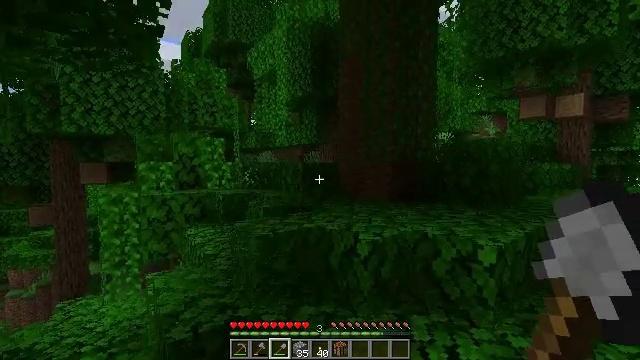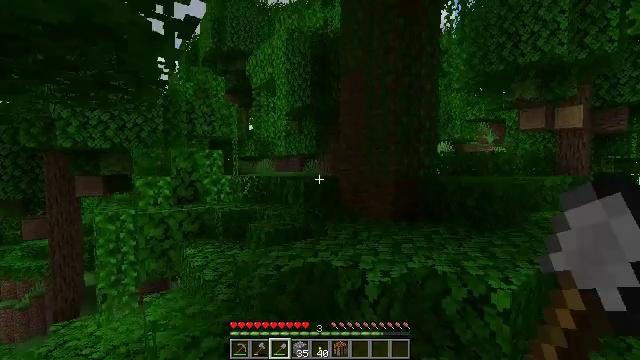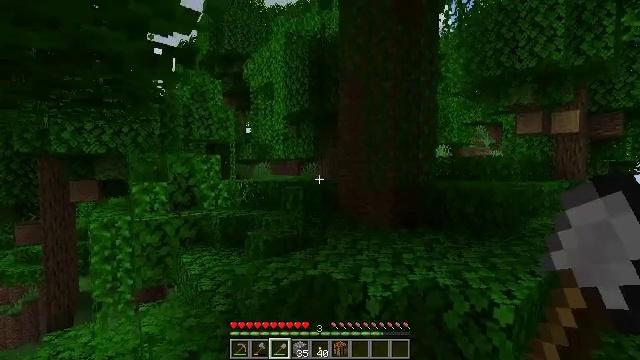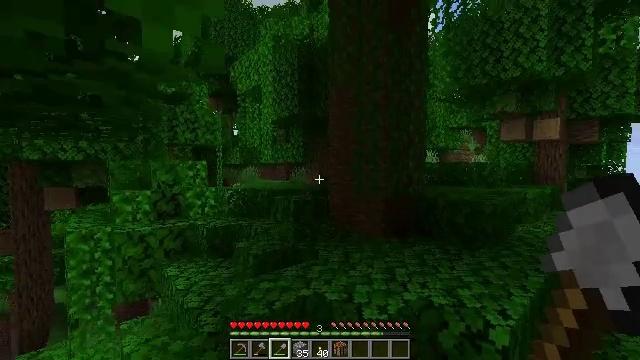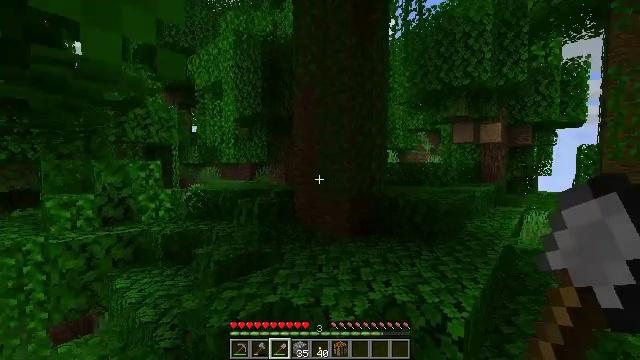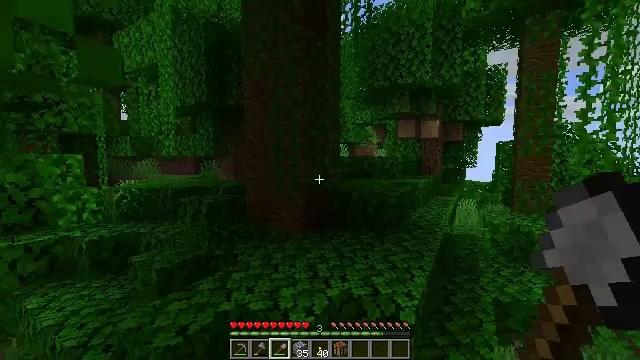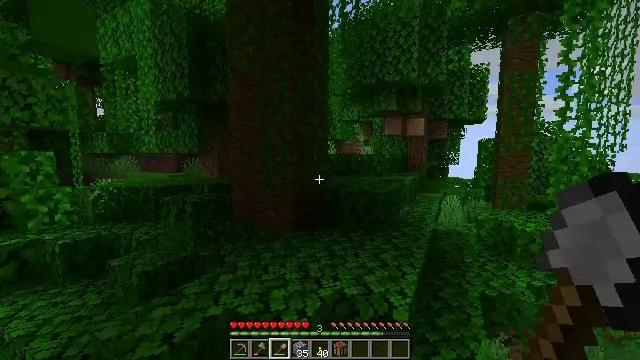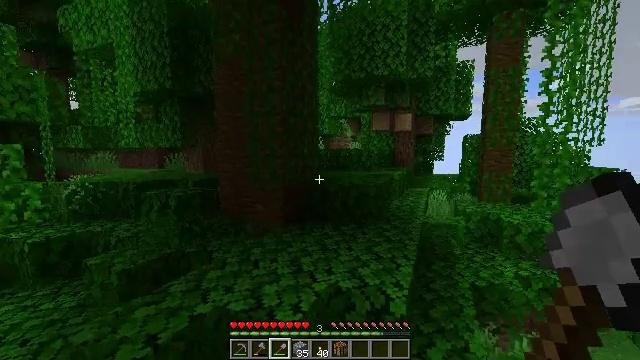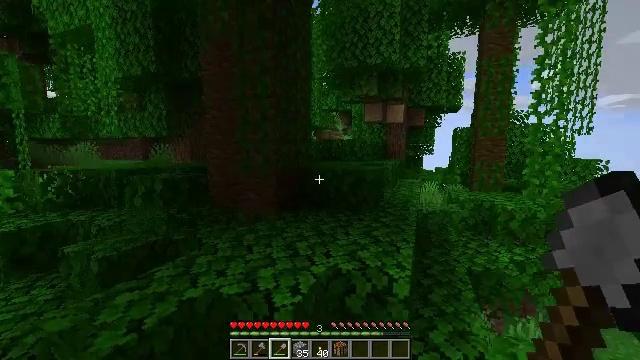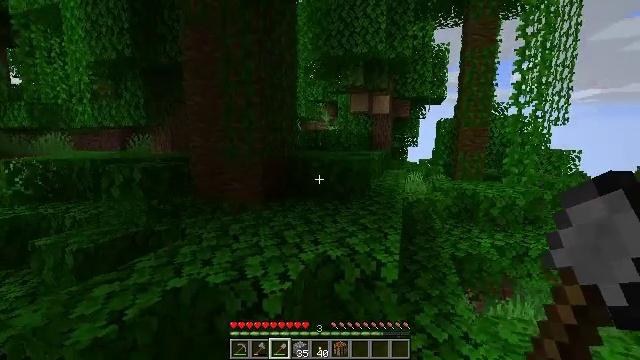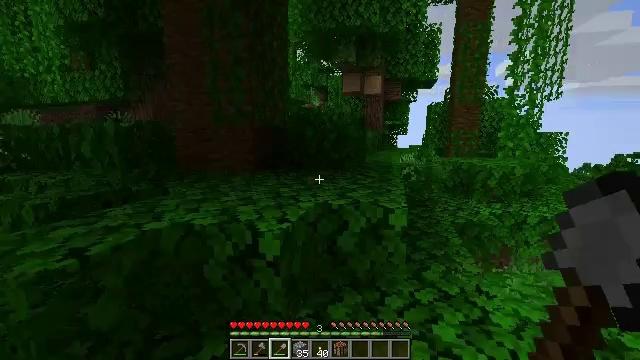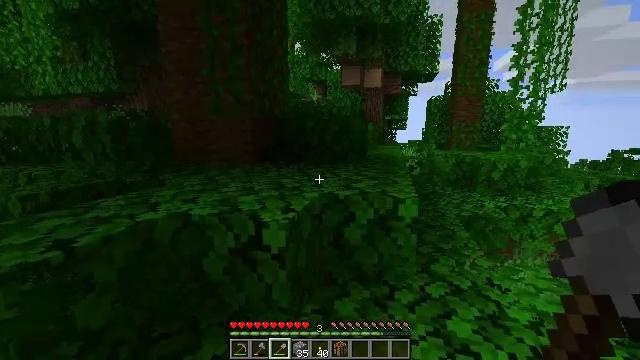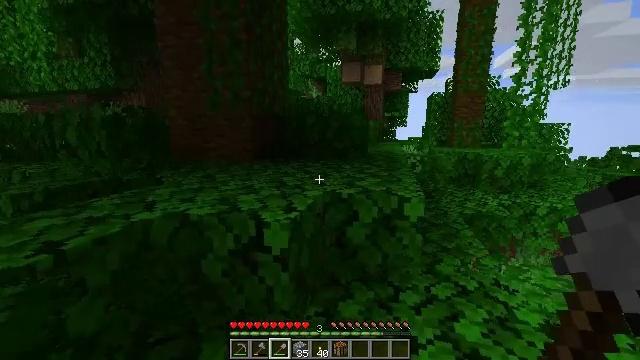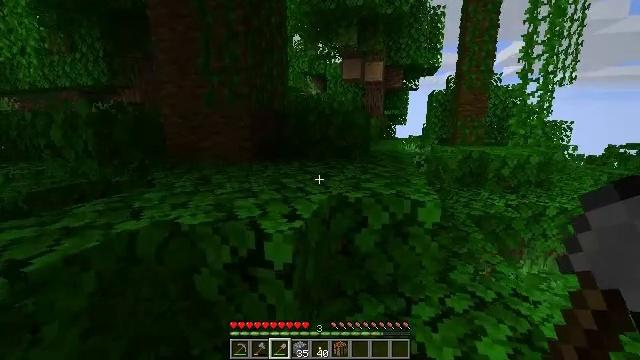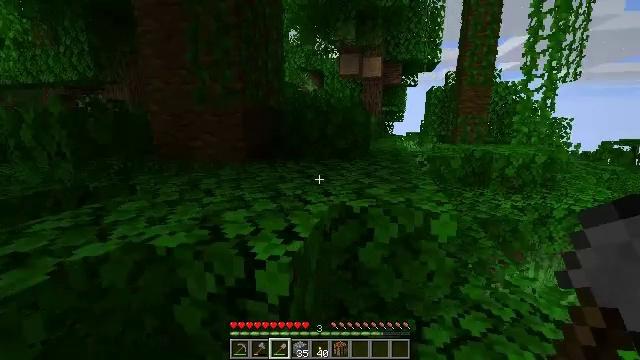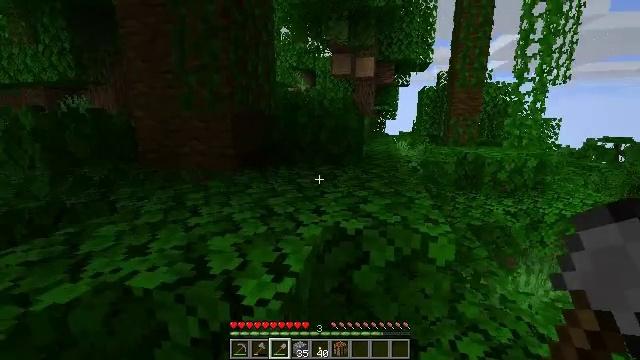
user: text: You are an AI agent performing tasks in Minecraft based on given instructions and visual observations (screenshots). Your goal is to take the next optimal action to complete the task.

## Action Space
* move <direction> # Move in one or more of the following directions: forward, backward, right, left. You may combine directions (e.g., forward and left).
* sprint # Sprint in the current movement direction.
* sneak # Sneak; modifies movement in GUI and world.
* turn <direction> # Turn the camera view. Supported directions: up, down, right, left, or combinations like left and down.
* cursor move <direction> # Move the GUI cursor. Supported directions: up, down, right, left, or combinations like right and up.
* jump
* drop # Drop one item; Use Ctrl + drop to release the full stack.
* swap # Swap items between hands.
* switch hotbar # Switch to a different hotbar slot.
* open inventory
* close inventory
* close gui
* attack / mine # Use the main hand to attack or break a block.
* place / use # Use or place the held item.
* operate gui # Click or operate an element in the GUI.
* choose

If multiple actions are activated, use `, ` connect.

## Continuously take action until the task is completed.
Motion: motion action
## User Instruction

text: Attack the jungle leaves to remove it.
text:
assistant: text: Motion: move forward, jump
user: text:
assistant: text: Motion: move forward, jump
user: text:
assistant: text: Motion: move forward, turn right, jump
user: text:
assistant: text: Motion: move forward, turn right, jump
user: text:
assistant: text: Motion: move forward, turn right and down
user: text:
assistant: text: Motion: move forward, turn right
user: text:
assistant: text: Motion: move forward, turn right
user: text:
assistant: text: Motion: move forward, turn right
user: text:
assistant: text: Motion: move forward, turn right and down
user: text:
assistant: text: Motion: move forward, turn right and down
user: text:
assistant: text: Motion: move forward
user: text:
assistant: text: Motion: move forward
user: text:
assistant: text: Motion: move forward
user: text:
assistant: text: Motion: move forward
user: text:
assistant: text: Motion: move forward, turn right, jump
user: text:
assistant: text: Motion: move forward, turn right, jump
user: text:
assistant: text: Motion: move forward, turn right, jump
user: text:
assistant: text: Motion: move forward, turn right, jump
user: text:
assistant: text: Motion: move forward, turn right, jump
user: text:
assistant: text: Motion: move forward, turn right, jump
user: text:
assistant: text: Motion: move forward, jump
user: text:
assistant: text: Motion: move forward, jump
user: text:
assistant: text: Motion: move forward
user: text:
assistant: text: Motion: move forward
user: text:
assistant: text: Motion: move forward
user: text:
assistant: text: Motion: move forward
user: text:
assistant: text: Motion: move forward
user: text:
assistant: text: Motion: move forward, turn left
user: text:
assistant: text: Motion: move forward, turn left
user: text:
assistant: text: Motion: move forward